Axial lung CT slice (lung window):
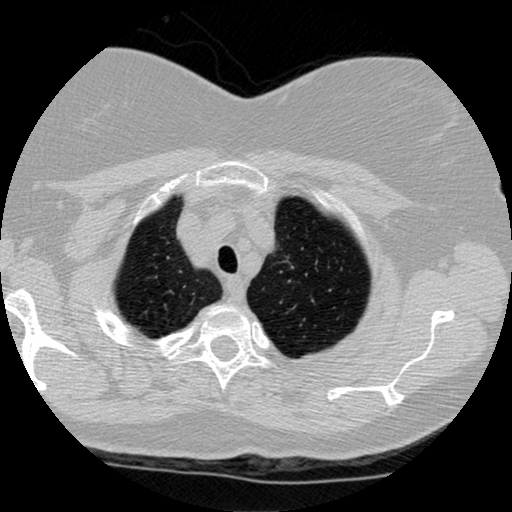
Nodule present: no